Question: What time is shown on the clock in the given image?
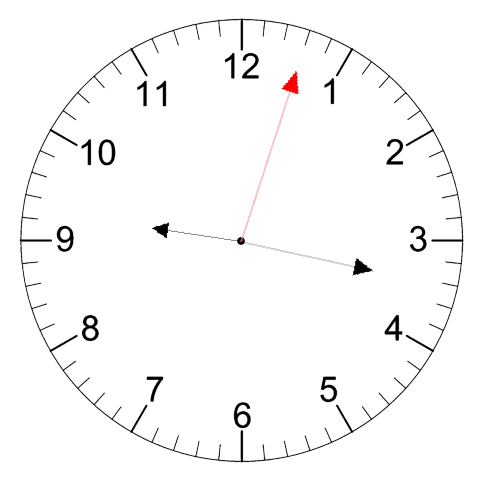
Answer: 09:17:03